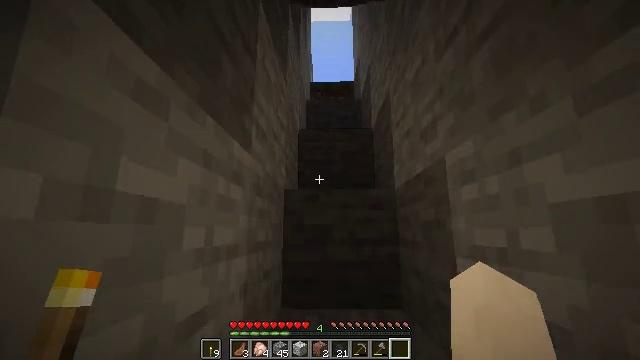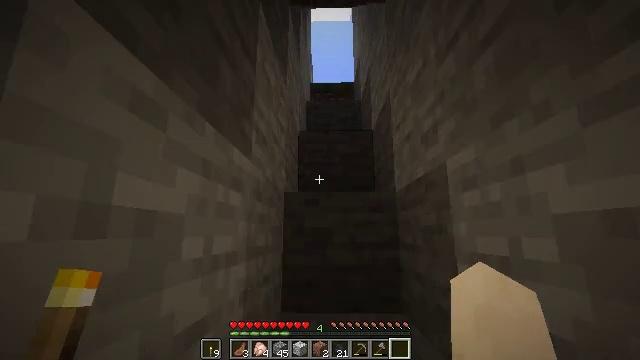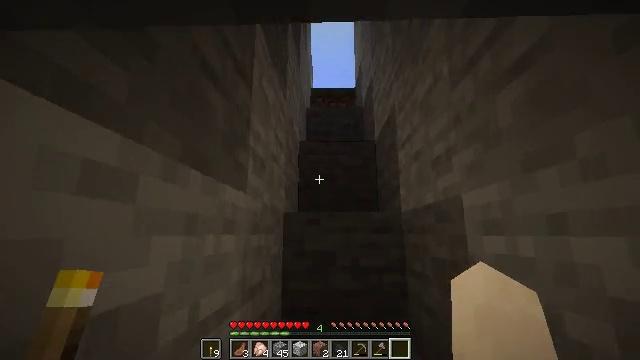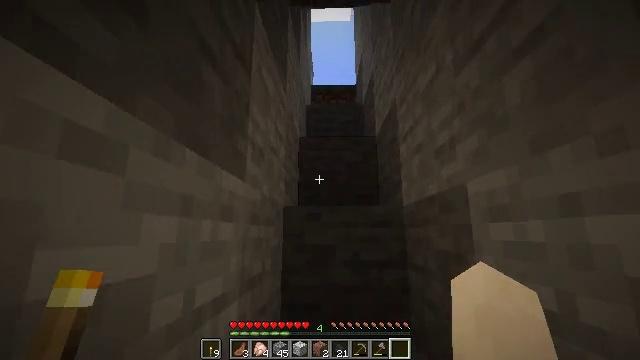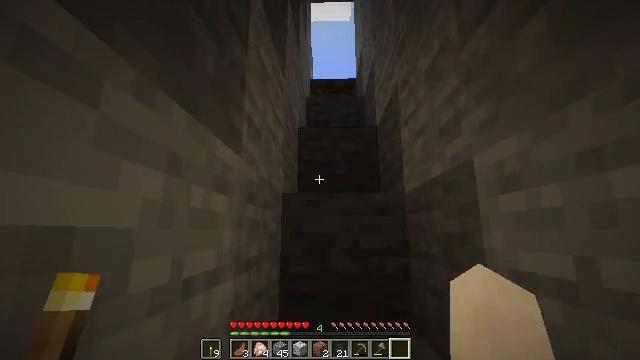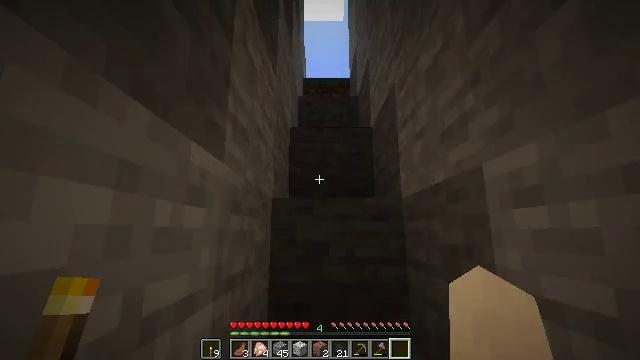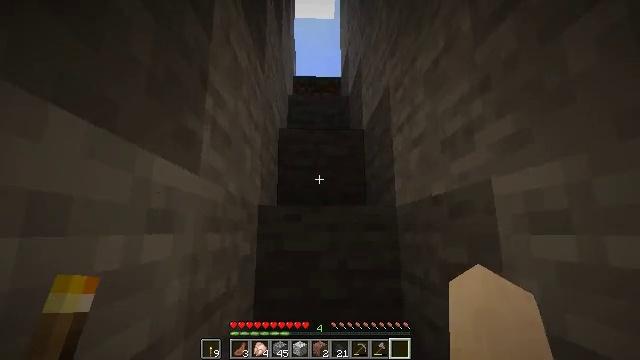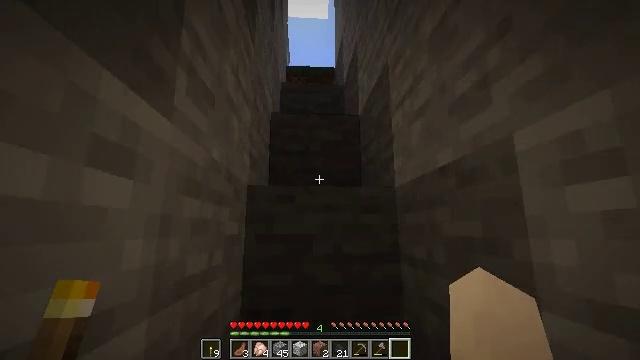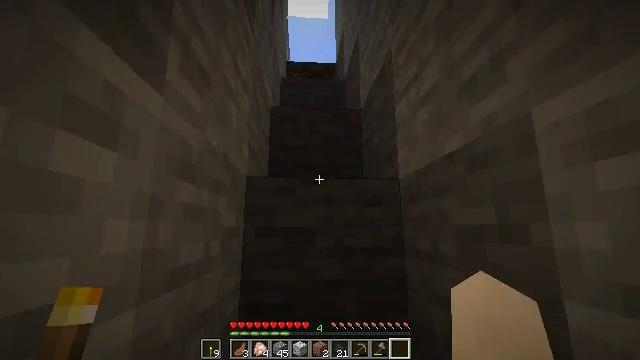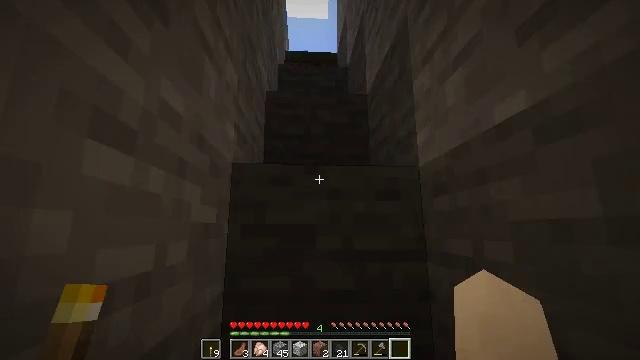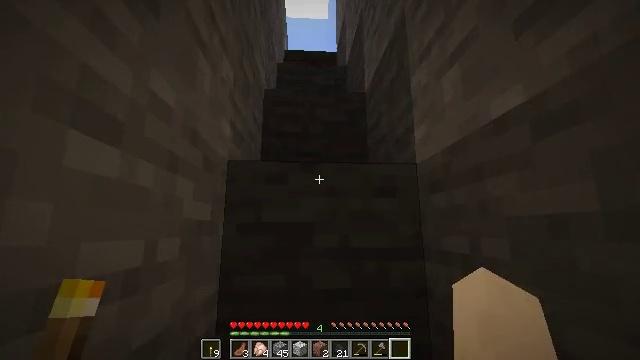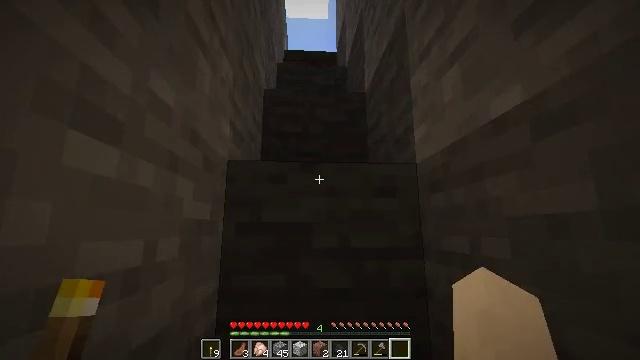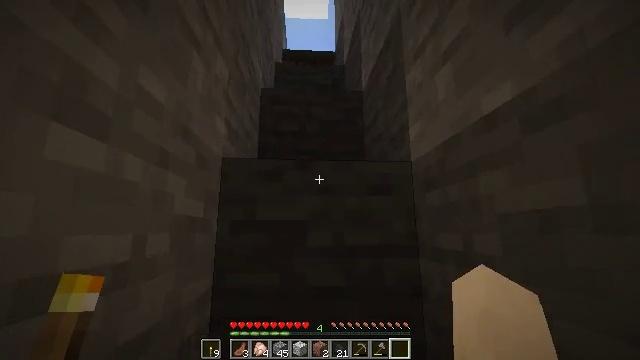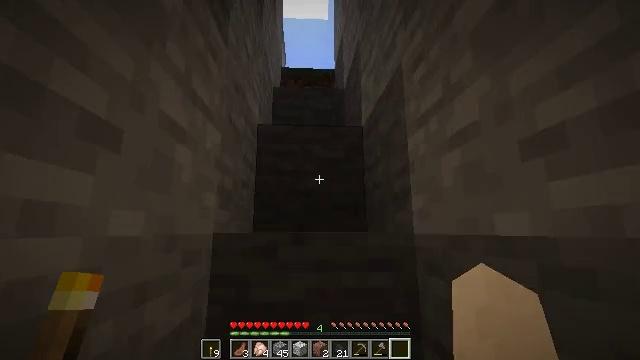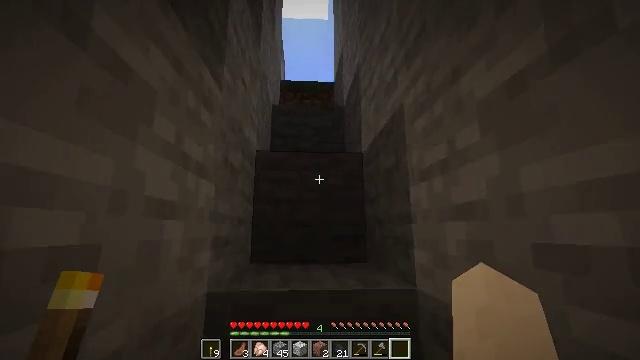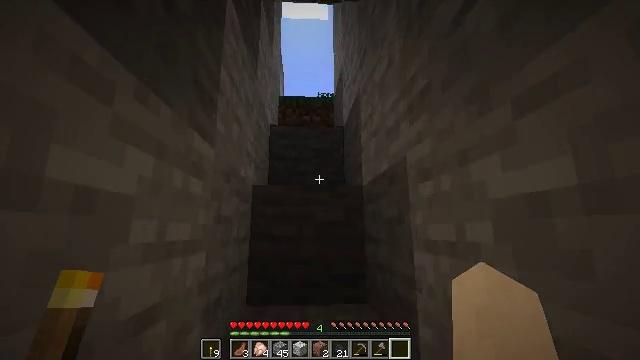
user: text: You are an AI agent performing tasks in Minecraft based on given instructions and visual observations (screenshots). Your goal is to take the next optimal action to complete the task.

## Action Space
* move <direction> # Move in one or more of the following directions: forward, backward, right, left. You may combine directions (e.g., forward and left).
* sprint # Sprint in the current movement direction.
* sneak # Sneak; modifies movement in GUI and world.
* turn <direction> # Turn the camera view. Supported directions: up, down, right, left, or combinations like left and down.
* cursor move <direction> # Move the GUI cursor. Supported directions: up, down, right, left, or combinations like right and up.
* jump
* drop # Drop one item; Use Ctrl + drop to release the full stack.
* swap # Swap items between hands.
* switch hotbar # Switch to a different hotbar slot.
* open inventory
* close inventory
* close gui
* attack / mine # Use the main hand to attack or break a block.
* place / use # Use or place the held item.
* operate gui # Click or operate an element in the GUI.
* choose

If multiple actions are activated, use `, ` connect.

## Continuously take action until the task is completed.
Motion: motion action
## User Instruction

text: Drop a granite.
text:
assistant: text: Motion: move forward, jump
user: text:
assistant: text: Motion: move forward, jump
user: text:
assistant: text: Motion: move forward, jump
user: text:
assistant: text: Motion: move forward
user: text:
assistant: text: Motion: move forward, turn right, jump
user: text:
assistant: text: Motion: move forward, turn right, jump
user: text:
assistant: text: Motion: move forward, turn right, jump
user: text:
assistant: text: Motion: move forward, jump
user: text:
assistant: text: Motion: move forward, jump
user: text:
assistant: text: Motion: move forward, jump
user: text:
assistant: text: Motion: move forward
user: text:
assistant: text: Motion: move forward
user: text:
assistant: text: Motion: move forward, jump
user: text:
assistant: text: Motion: move forward, jump
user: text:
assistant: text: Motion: move forward, jump
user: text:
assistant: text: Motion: move forward, jump
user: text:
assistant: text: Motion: move forward
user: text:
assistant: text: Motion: move forward
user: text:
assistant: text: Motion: move forward
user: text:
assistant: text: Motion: move forward
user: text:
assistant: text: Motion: move forward
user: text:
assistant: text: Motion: move forward
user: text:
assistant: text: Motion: move forward
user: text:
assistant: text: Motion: move forward, jump
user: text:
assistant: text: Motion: move forward, jump
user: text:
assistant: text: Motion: move forward, turn left and down, jump
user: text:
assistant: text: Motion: move forward
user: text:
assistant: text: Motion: move forward, turn down
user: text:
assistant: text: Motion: move forward, turn down
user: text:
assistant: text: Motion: move forward, turn right and down